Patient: sex M, age 24
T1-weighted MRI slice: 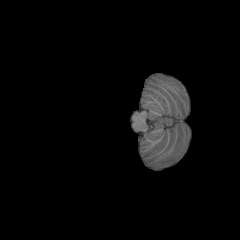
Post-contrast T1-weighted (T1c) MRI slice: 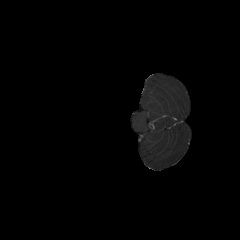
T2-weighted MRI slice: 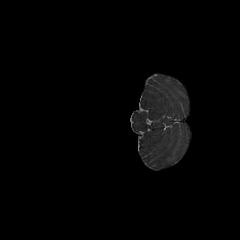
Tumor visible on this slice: no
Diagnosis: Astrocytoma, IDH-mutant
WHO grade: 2